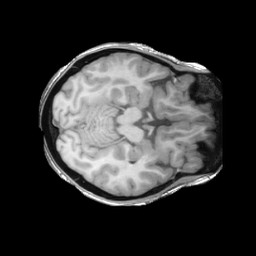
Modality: T1w
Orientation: axial
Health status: ill
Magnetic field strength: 3 T